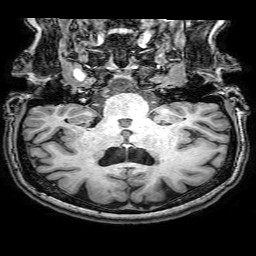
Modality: T1w
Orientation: sagittal
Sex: female
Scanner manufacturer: philips
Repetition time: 0.008093 s
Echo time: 0.0037 s